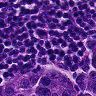
Metastatic tissue present: no